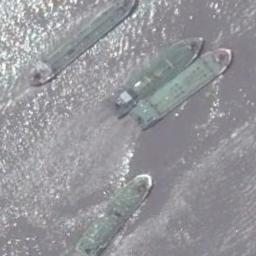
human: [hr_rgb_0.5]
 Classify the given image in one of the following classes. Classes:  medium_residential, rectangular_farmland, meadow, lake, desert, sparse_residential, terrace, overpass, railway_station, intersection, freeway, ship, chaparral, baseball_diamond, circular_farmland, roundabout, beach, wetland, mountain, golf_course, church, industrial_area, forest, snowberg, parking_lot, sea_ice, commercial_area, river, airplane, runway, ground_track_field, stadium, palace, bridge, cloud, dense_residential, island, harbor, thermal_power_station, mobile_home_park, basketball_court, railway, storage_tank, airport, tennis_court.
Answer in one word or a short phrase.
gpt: ship